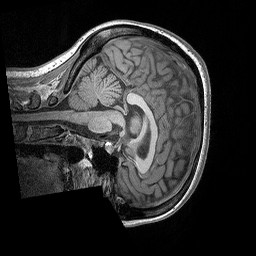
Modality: T1w
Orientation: sagittal
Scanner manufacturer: siemens
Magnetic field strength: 3 T
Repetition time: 2.3 s
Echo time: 0.00298 s